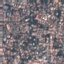
Label: Residential